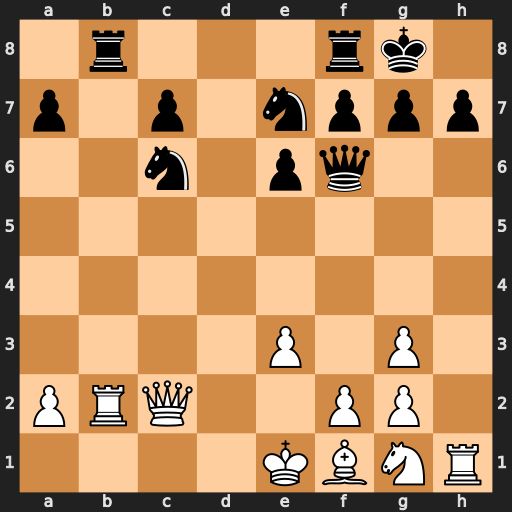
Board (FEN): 1r3rk1/p1p1nppp/2n1pq2/8/8/4P1P1/PRQ2PP1/4KBNR
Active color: w
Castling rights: K
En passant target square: -
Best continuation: Qxh7#